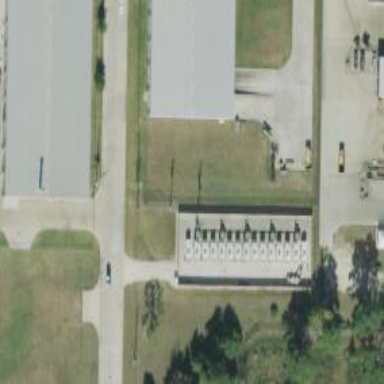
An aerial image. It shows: Generator is pictured.